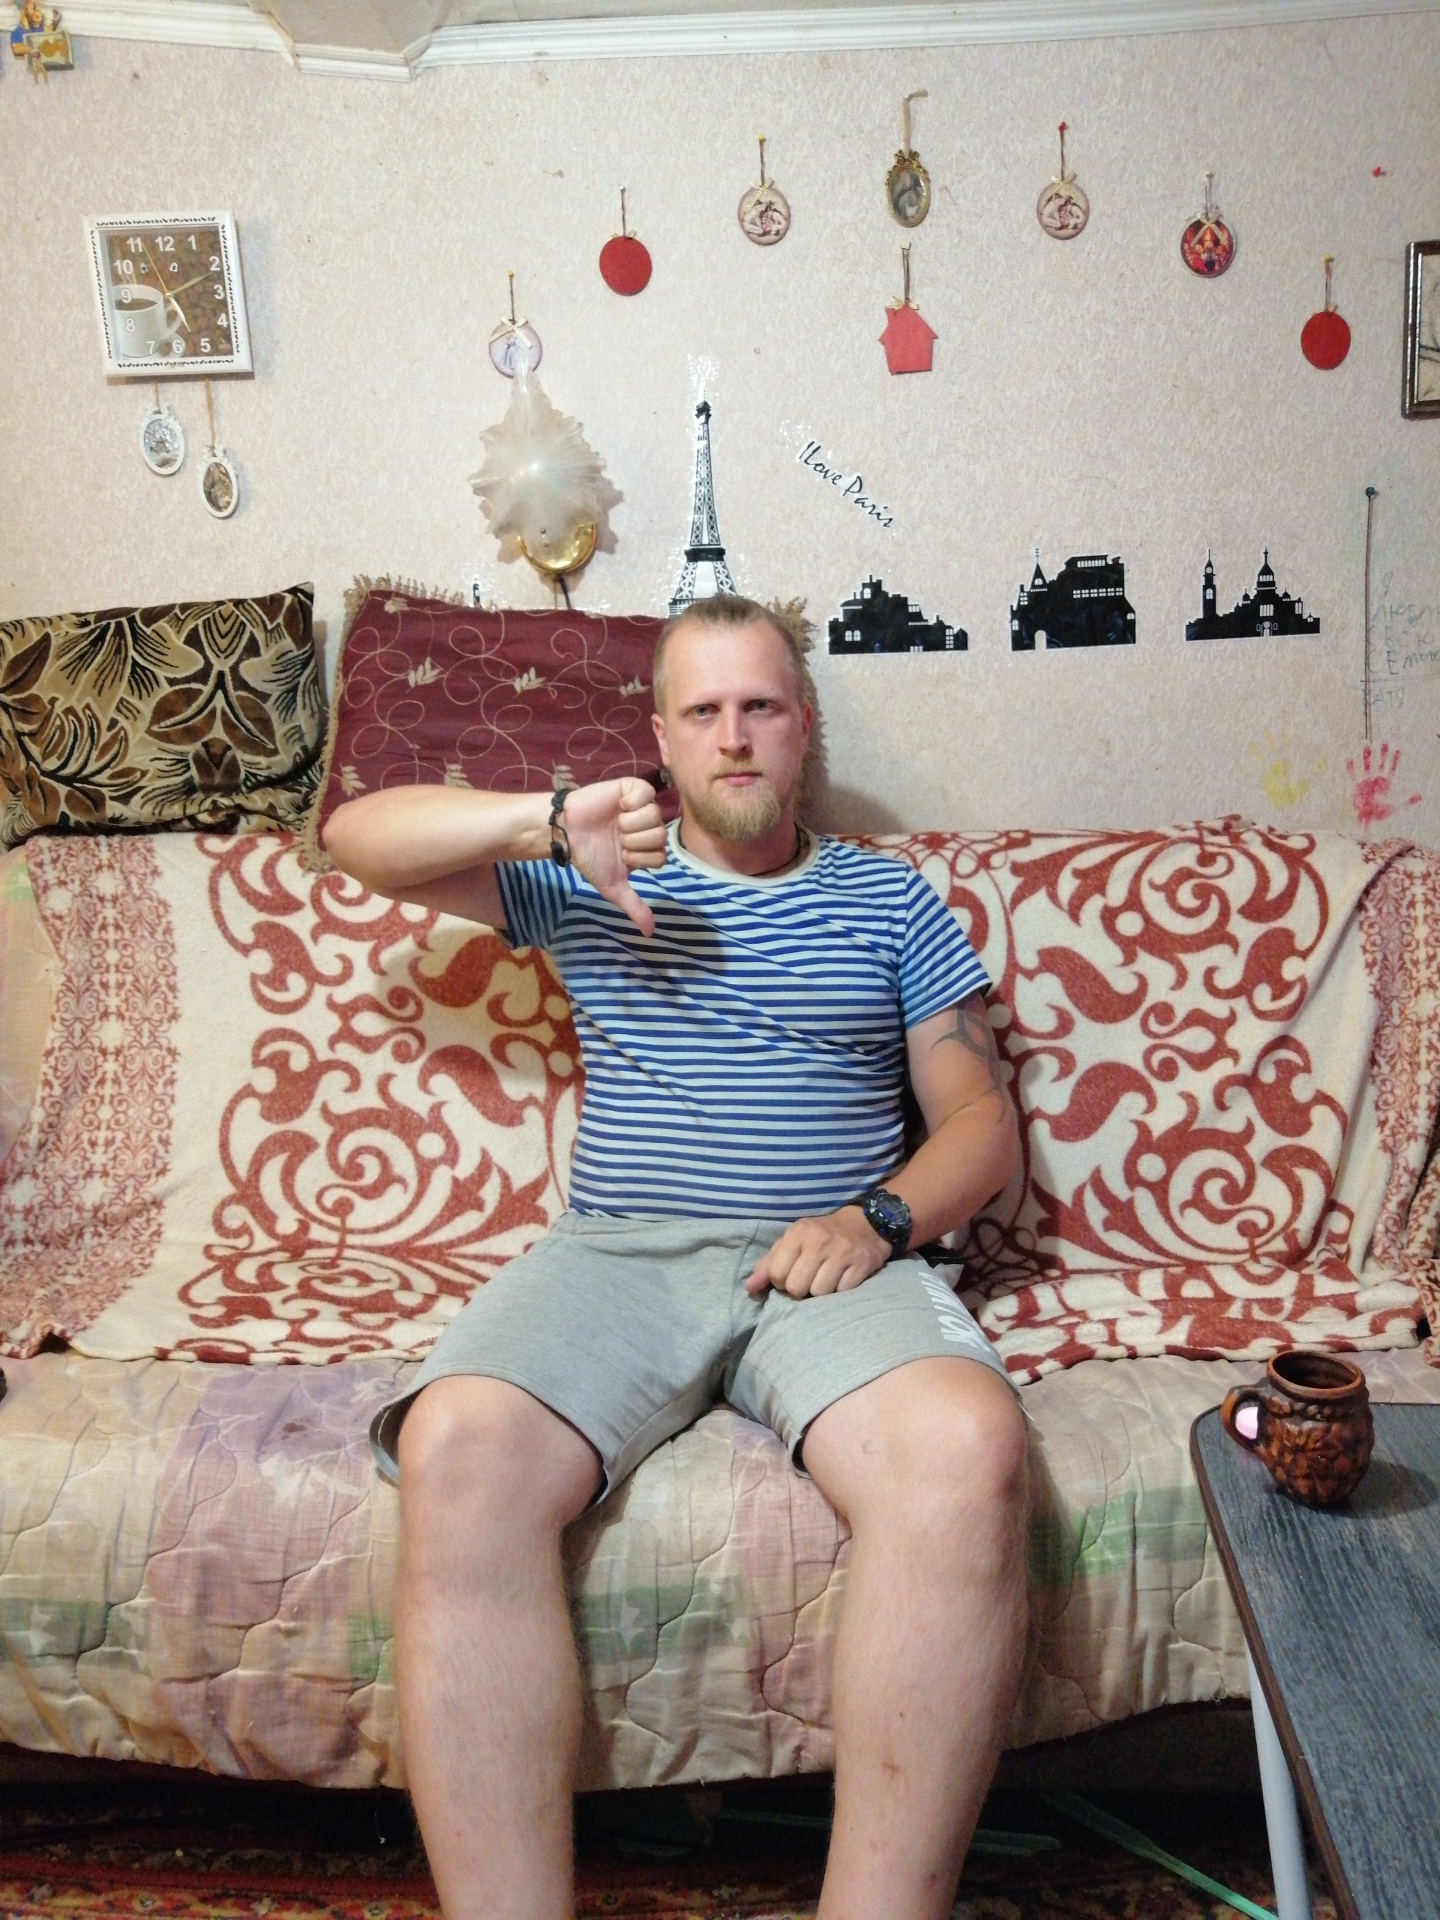
Label: noise